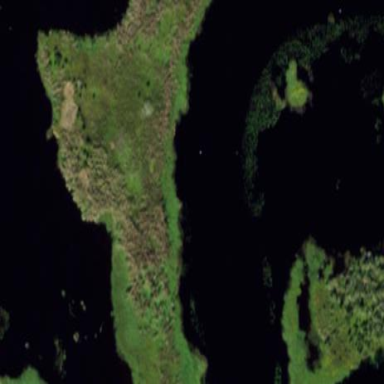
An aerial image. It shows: Marsh wetland.